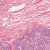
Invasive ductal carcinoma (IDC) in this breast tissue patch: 0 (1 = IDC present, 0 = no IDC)